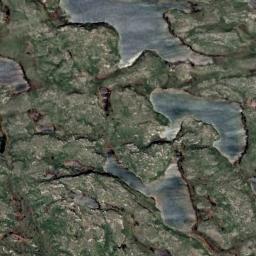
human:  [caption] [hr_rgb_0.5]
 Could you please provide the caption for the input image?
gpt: Beside this wetland is a blue ocean .

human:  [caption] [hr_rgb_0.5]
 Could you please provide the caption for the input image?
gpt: Many waters of different sizes and shapes are surrounded by wetlands .

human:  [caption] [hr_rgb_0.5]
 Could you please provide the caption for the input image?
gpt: The wetland consists of bare land, Green plants and water .

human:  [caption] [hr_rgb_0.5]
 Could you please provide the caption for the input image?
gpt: In the river in a wetland there are brown trivial bare land with sparse green plants on the bare land .

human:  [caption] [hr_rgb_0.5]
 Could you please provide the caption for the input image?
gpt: There are some green areas and water areas on the wetland .